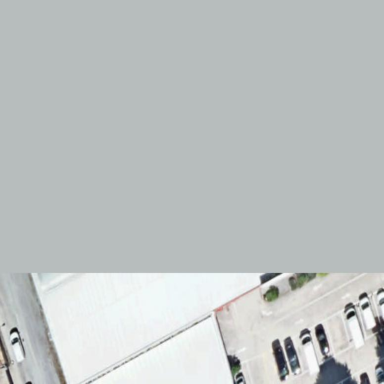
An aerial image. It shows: Industrial building.